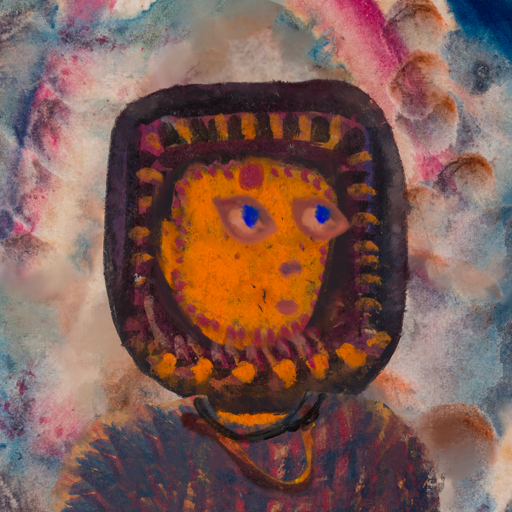
Background: Rupkatha, Head And Neck Side: Doll_w_Hair, Face Side: Mother_And_Son_Mother, Bust: In_The_Sun, Hair Side: Blank, Head Accessory: Blank, Second Necklace: Comrade, Necklace: Orphan, Baby: Blank